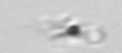
Label: detritus